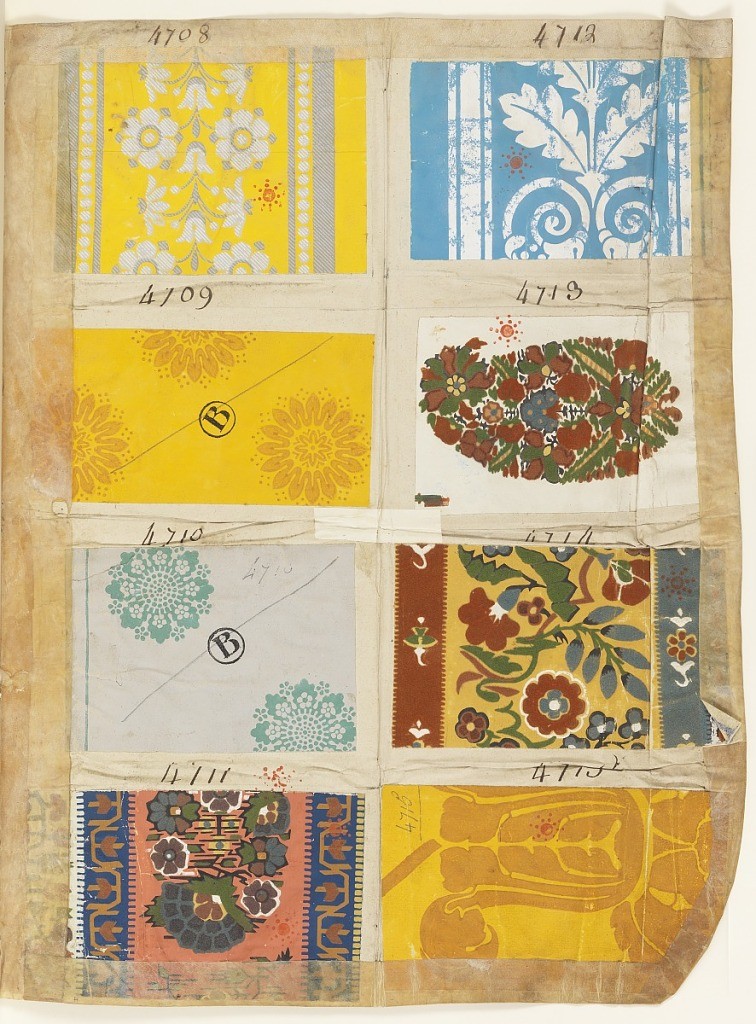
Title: Sample book
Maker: Jacquemart & Bénard, France
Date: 1822–30
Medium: Block-printed, gilded, flocked, handmade paper
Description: Volume contains 1,361 woodblock printed samples, 93 leaves. Designs include textile imitations, florals, geometrics, fancy gimps. Swatches detail the company's production from 1822-30.